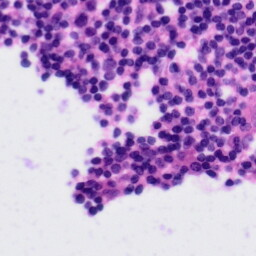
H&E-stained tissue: Tonsil